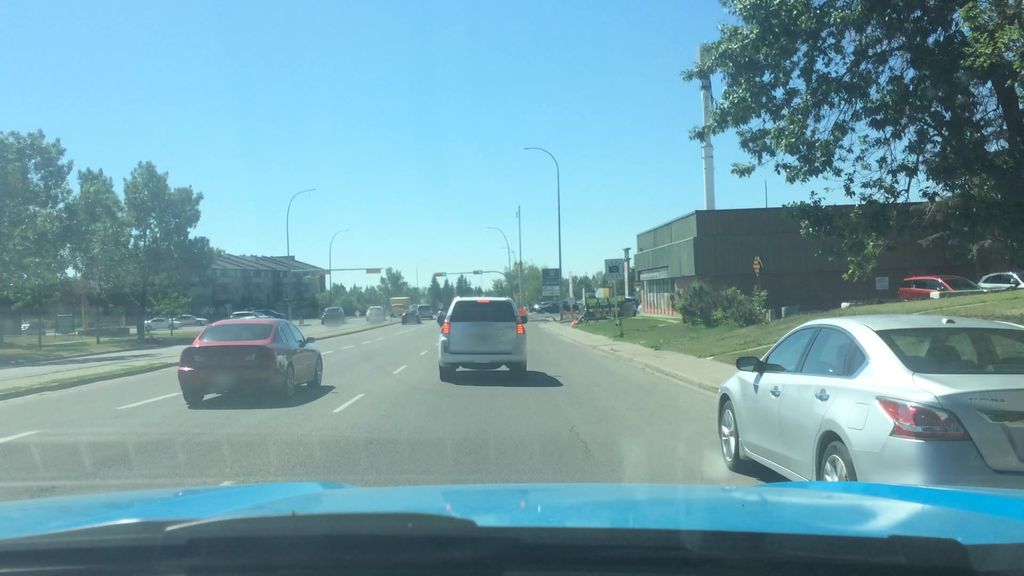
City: calgary